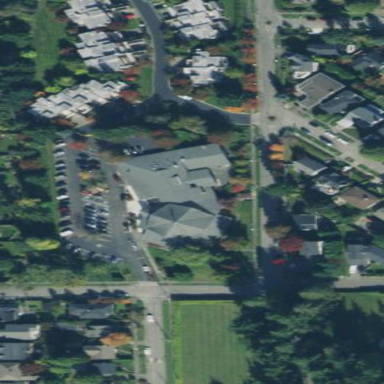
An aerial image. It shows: Building that serves as place of worship.